Question: I would like to work in polar coordinates with a meshgrid.
First I have to determine theta angle with an origin situated in
the middle of the meshgrid, it s not a problem, I have splitted the meshgrid in 4 parts in
order to determine the angle as you can see below.
And now I would like to apply a rotation of the landmark of an angle which be chosen , so I try to change the "landmark" with "XAprim" and "YAprim" but working with the 4 parts is not easy..I think it s not the easiest way...
'''
import numpy as np
import matplotlib.pyplot as plt
Lx=1345.
Ly=1428.
x0 = Lx/2.
y0 = Ly/2.
YA, XA = np.mgrid[0:Ly, 0:Lx]
Theta1 = np.arctan((YA-y0)/(XA-x0))
Theta2 = np.pi/2*np.ones((YAp.shape[0], YA.shape[1]))
Theta3 = 3*np.pi/2*np.ones((YA.shape[0], YA.shape[1]))
mask = np.fromfunction(lambda i, j: (i >= y0) * (j > (x0)), (XA.shape[0], XA.shape[1]), dtype=int)
test = np.invert(mask)
V1_test1 = np.ma.array(-Theta1, mask=test)
mask2 = np.fromfunction(lambda i, j: (i >= y0) * (j < (x0)), (XA.shape[0], XA.shape[1]), dtype=int)
test2 = np.invert(mask2)
V1_test2 = np.ma.array(-Theta1 - np.pi, mask=test2) #Entaille
mask3 = np.fromfunction(lambda i, j: (i < y0) * (j > (x0)), (XA.shape[0], XA.shape[1]), dtype=int)
test3 = np.invert(mask3)
V1_test3 = np.ma.array(-Theta1, mask=test3)
mask4 = np.fromfunction(lambda i, j: (i < y0) * (j <(x0)), (XA.shape[0], XA.shape[1]), dtype=int)
test4 = np.invert(mask4)
V1_test4 = np.ma.array((-Theta1 + np.pi), mask=test4) #Entaille
mask5 = np.fromfunction(lambda i, j: (i > y0) * (j==x0), (XA.shape[0], XA.shape[1]), dtype=int)
test5 = np.invert(mask5)
Theta2 = np.pi/2*np.ones((YA.shape[0], YA.shape[1]))
V1_test5 = np.ma.array(Theta2, mask=test5)
mask6 = np.fromfunction(lambda i, j: (i < y0) * (j==x0), (XA.shape[0], XA.shape[1]), dtype=int)
test6 = np.invert(mask6)
Theta3 = -np.pi/2*np.ones((YA.shape[0], YA.shape[1]))
V1_test6 = np.ma.array(Theta3, mask=test6)
a = np.ma.filled(V1_test1, 0)
b = np.ma.filled(V1_test2, 0)
c = np.ma.filled(V1_test3, 0)
d = np.ma.filled(V1_test4, 0)
e = np.ma.filled(V1_test5, 0)
f = np.ma.filled(V1_test6, 0)
theta = (a + b + c + d + e + f)
plt.imshow(theta,aspect='auto',cmap=plt.cm.hot)
plt.colorbar()
plt.show()
'''
So I got this meshgrid which is expected :

And now, I would like to apply a rotation since the origin of the landmark
As example with a 23 degrees angle, I calculate the new coordinates to do the change, but doing the same as over it because of the 4 parts of the angle...So I would like to know if there are not a more efficient way to deal this problem?
'''
ang_rot = 23*np.pi/180.
XAprim = XA*np.cos(ang_rot)+YA*np.sin(ang_rot)
YAprim = -XA*np.sin(ang_rot)+YA*np.cos(ang_rot)
Theta1 = np.arctan((YAprim-y0)/(XAprim-x0))
plt.imshow(Theta1,aspect='auto',cmap=plt.cm.hot)
plt.colorbar()
plt.show()
'''
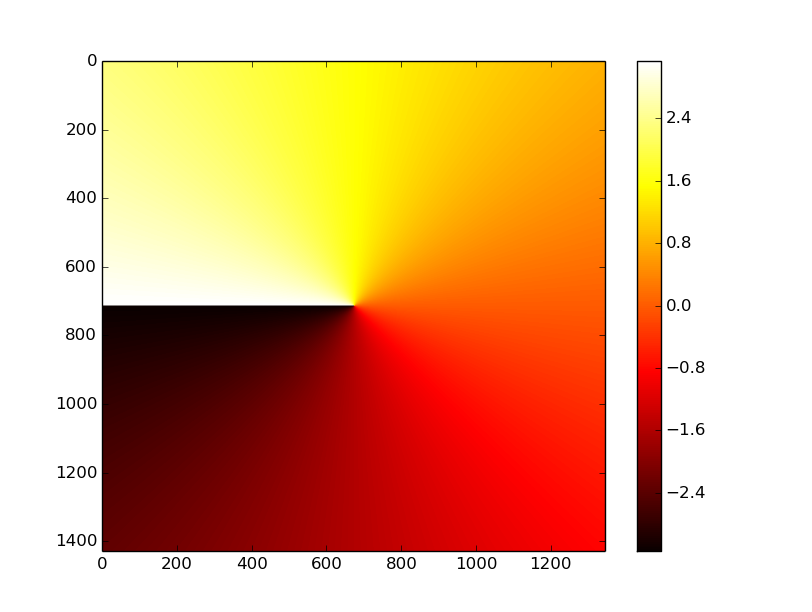
Answer: So the solution is :
'''
import numpy as np
import matplotlib.pyplot as plt
Lx=1345.
Ly=1428.
x0 = Lx/2.
y0 = Ly/2.
YA, XA = np.mgrid[0:Ly, 0:Lx]
XA = XA - x0
YA = YA - y0
ang_rot = 23*np.pi/180.
XAprim = XA*np.cos(ang_rot) - YA*np.sin(ang_rot)
YAprim = XA*np.sin(ang_rot) + YA*np.cos(ang_rot)
Theta1 = np.arctan2((YAprim),(XAprim))*-180./np.pi
plt.imshow(Theta1,aspect='auto',cmap=plt.cm.hot)
plt.colorbar()
plt.show()
'''